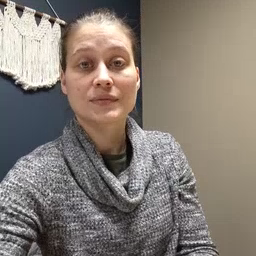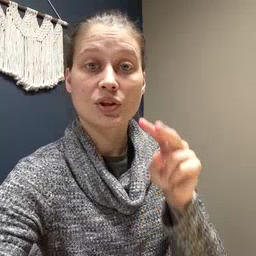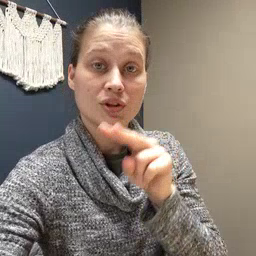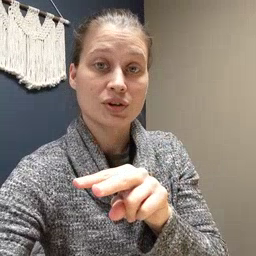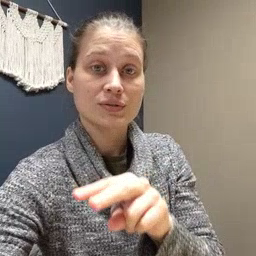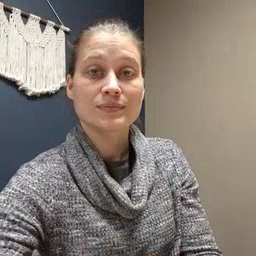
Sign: look